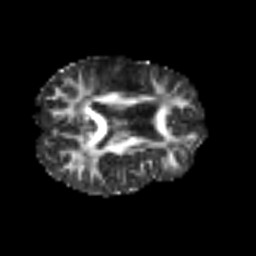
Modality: FA
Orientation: axial
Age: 68
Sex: female
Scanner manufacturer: siemens
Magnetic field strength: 3 T
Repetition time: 6.1 s
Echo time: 0.101 s